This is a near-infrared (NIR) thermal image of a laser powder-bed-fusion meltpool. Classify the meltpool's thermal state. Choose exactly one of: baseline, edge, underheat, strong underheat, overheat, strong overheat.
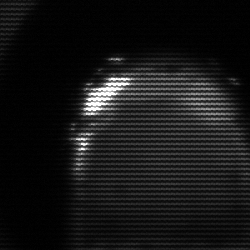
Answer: edge